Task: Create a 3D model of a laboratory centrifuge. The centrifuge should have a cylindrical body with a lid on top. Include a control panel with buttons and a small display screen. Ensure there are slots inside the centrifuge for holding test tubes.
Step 383:
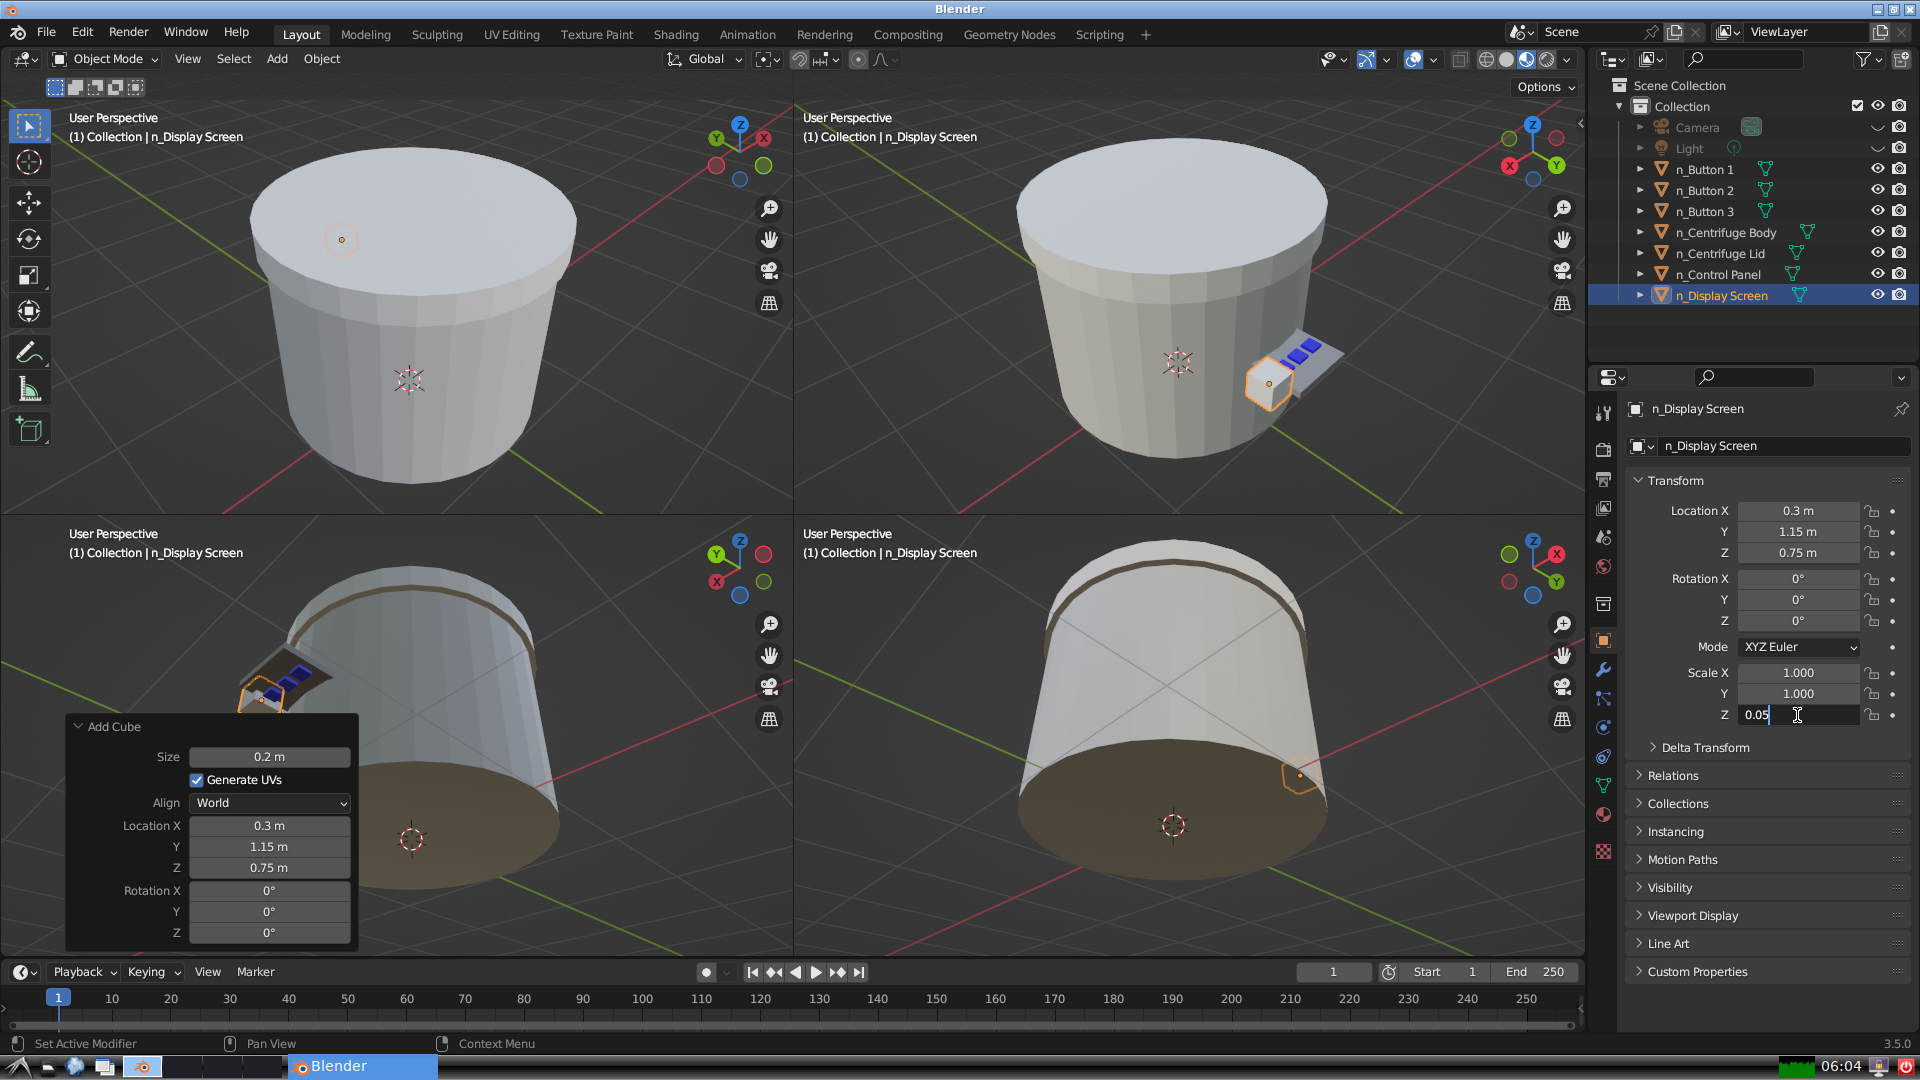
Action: {"key_press": ['Return']}